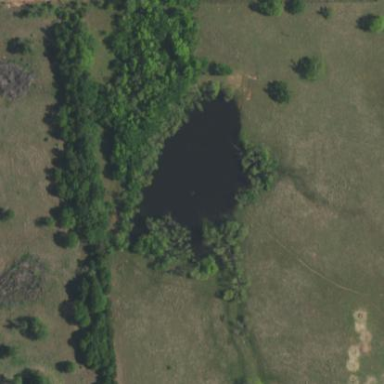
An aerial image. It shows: Pond with natural water.